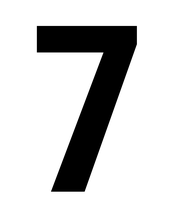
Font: Roboto_Condensed_Bold